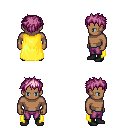
a pixel art fantasy rpg character, male body template, human, dark skin, yellow cape, magenta pants, pink bedhead hairstyle, black shoes, four views (front, back, left, right), 2x2 character sprite sheet, small pixel art, hard edges, no anti-aliasing